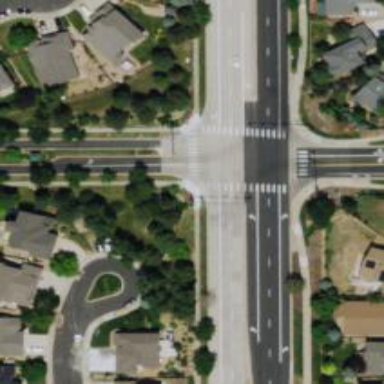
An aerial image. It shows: Marked road crossing.